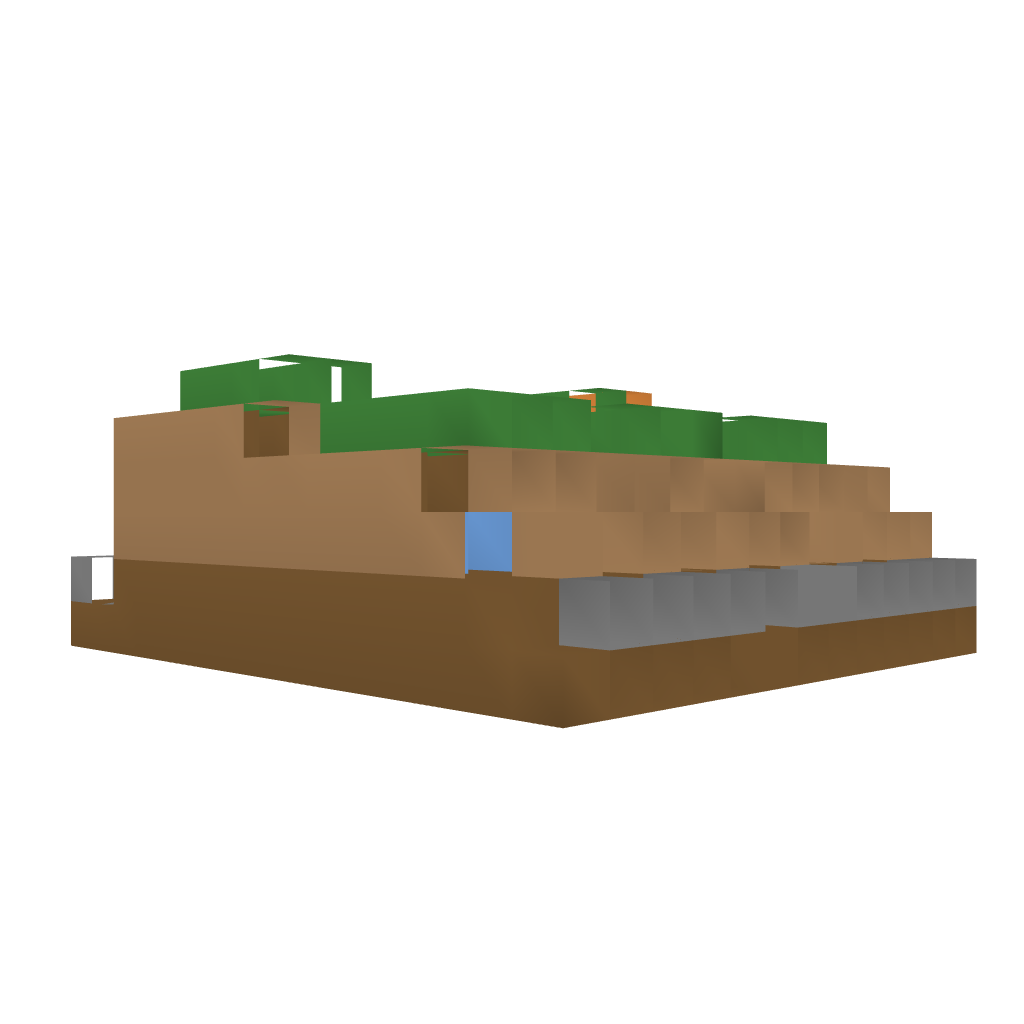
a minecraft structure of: small elevated farm bad low quality